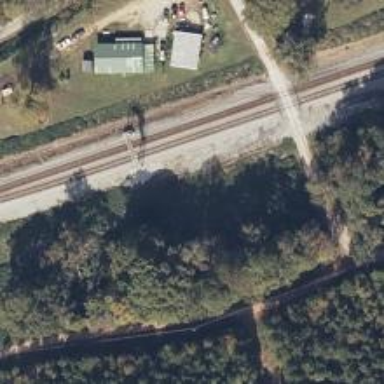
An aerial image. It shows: Railway signal.